Question: I have been working on colour images(RGB) and color images with an alpha channel(RGBA) . Reading an alpha channel from an RGBA image is pretty easy and I can even split the 4 channels of the image. Is there any method by which I can add an alpha channel to a monochrome or a grayscale image? Also, can alpha channel be separately added to the R,G,B Channels individually ?
The code I am using to read a transparent image and split the channels is as follows -
'''
import cv2
img = cv2.imread(image1_path,-1)
b = img[:,:,0]
g = img[:,:,1]
r = img[:,:,2]
a = img[:,:,3]
img_merge = cv2.merge((b,g,r,a))
cv2.imshow("img_merge",img_merge)
cv2.imshow("r channel",r)
cv2.imshow("g channel",g)
cv2.imshow("b channel",b)
cv2.imshow("a channel",a)
cv2.waitKey(0)
cv2.destroyAllWindows()
'''
The image I am using is -

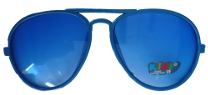
Answer: You cannot create a 2-channel "luminance-alpha" image, however you can convert the 1-channel grayscale image to BGRA using only gray values by duplicating the grayscale channel and adding the alpha channel to that. Let 'l' be the grayscale image:
'''
img_3gray = cv2.merge((l,l,l,a))
'''
Nor can you apply an alpha channel to just one channel of an image, but you can take a single channel of the image (say, blue) and turn it into a grayscale image as we did before:
'''
img_3blue = cv2.merge((b,b,b,a))
'''
or you can display only the blue channel with alpha:
'''
img_bzz = cv2.merge((b,z,z,a))
'''
where 'z' is all zeroes.